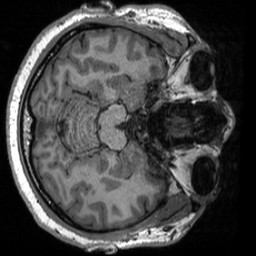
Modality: T1w
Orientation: axial
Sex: male